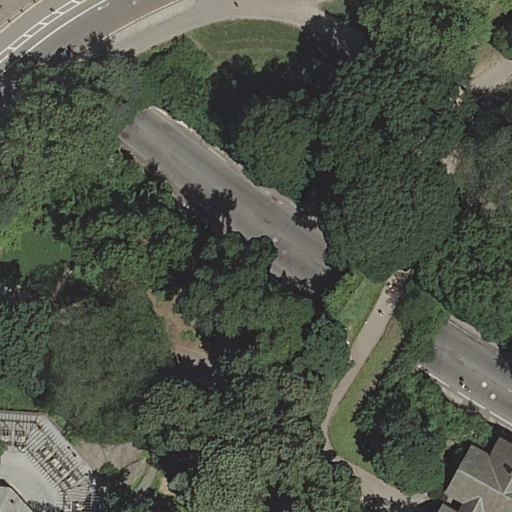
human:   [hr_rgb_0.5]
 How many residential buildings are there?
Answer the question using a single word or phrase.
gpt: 2

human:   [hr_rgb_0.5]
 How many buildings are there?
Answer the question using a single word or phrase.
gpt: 2

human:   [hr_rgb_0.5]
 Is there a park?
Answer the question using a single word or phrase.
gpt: yes

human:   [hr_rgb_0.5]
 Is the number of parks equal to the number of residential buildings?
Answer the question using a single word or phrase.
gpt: no

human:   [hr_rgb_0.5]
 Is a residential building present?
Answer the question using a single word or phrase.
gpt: yes

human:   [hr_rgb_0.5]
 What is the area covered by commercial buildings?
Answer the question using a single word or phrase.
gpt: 0m2

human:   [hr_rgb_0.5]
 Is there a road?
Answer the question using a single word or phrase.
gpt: yes

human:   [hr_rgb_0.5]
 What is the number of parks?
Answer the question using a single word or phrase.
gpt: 1

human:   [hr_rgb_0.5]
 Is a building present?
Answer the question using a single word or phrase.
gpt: yes

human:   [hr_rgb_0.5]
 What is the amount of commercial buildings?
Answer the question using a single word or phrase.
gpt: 0

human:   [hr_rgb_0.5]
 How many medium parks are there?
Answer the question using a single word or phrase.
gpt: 0

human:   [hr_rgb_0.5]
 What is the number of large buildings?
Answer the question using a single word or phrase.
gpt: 0

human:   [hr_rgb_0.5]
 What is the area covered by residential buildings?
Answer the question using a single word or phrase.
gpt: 218m2

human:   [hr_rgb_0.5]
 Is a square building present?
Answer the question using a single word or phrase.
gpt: no

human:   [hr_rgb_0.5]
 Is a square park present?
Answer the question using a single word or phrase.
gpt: no

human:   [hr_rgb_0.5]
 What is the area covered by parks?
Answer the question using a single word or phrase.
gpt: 10625m2

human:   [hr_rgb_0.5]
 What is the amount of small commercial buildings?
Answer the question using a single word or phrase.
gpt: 0

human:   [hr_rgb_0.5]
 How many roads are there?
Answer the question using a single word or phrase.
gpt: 16

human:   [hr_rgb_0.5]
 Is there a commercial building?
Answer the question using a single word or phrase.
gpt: no

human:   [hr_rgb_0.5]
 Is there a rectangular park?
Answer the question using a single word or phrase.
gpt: yes

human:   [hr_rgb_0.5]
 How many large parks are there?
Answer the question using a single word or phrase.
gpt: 1

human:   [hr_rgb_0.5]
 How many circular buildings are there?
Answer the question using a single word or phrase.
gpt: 0

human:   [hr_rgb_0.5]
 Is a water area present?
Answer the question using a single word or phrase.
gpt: no

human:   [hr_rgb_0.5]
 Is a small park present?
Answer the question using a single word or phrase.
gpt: no

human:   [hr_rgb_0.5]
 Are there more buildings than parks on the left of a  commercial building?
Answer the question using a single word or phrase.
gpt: yes

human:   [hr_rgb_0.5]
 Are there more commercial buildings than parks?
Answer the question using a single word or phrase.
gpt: no

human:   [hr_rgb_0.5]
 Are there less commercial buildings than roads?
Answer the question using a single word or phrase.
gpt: yes

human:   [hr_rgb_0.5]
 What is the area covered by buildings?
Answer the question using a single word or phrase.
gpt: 218m2

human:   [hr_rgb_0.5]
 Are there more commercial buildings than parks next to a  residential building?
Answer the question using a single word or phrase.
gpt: no

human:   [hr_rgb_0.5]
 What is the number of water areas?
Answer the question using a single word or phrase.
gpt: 0

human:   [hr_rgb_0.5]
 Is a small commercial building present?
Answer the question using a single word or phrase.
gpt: no

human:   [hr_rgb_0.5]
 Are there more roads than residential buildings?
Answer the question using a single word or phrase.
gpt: yes

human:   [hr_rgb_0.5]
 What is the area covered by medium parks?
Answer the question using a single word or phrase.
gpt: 0m2

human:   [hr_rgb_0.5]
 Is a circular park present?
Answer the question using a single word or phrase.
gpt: no

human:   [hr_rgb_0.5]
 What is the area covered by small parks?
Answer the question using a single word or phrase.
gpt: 0m2

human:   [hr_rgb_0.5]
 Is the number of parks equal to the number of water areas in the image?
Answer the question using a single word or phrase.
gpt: no

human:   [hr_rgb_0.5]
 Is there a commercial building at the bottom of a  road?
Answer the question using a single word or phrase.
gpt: no

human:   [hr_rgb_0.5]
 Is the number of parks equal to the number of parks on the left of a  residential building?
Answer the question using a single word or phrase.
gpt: yes

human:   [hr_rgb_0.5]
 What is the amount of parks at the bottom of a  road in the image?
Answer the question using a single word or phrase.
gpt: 1

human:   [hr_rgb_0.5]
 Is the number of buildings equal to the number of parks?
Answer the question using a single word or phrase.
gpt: no

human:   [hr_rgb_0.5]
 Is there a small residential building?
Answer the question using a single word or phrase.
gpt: yes

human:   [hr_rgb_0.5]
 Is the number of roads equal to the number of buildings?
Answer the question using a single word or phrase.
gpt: no

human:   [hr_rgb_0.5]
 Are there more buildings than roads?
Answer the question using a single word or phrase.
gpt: no

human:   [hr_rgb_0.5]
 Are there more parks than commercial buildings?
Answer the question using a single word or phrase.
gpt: yes

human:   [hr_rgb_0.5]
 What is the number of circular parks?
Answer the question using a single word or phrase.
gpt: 0

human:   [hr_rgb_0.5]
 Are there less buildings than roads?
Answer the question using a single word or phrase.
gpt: yes

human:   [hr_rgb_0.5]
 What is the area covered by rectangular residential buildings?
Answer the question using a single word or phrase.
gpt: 55m2

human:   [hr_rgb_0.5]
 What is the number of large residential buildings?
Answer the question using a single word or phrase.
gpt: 0

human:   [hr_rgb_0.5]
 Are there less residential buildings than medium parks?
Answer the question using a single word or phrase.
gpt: no

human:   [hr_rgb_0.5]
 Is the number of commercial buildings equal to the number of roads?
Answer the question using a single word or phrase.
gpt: no

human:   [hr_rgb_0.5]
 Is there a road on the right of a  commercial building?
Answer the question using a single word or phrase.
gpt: no

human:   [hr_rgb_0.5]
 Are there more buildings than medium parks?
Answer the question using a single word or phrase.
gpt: yes

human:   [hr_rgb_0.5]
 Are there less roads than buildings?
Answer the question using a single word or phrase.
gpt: no

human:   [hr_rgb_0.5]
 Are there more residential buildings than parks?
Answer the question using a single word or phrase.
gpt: yes

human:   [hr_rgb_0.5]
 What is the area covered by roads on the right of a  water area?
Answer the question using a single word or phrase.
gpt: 0m2

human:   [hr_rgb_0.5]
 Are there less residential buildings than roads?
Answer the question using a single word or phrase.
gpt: yes

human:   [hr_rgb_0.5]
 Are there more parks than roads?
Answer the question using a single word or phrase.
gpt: no

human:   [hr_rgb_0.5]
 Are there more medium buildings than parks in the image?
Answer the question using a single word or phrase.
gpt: no

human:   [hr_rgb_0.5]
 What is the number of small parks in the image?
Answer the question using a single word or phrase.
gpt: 0

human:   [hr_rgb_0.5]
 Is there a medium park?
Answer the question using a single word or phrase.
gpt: no

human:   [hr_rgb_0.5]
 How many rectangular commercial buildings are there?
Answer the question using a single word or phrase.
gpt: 0

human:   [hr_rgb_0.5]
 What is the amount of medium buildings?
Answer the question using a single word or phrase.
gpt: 1

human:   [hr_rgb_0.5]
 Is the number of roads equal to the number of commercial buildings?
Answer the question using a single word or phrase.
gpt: no

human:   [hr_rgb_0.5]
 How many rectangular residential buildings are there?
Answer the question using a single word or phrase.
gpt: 1